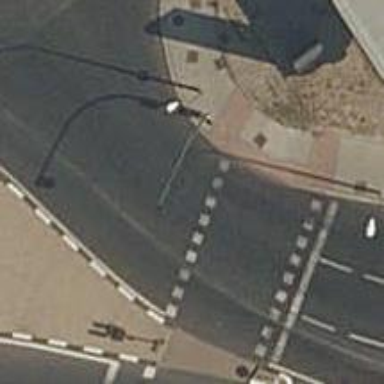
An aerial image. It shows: Zebra crossing with traffic signals. The crossing is marked by traffic lights.